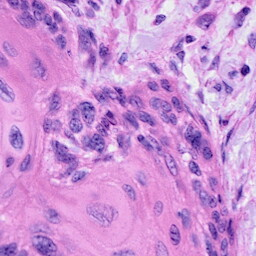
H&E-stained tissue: Cervix